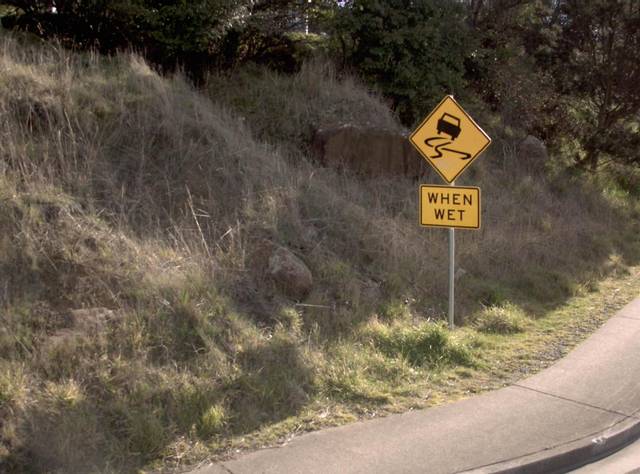
Region: Australia
Coordinates: -41.424, 147.112